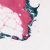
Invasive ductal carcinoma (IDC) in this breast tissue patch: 0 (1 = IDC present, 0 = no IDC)